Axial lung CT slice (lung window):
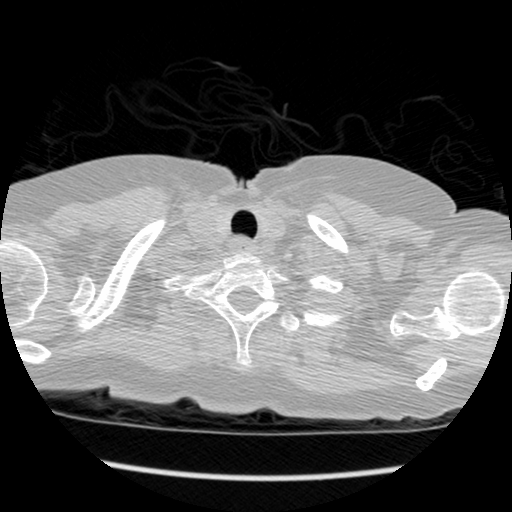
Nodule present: no